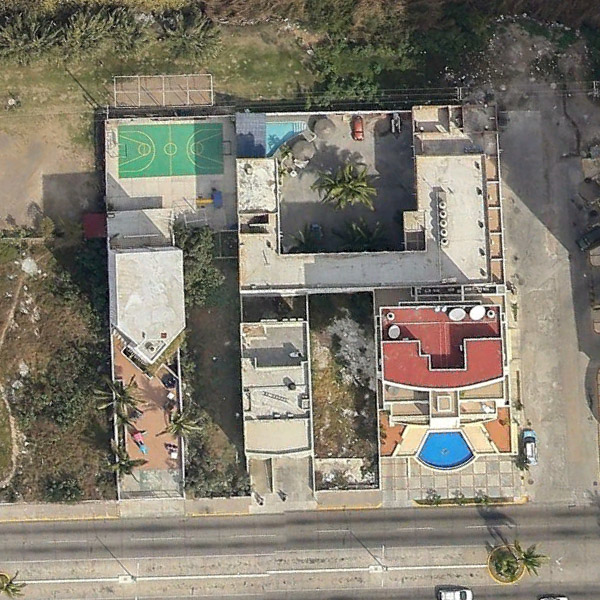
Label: Resort